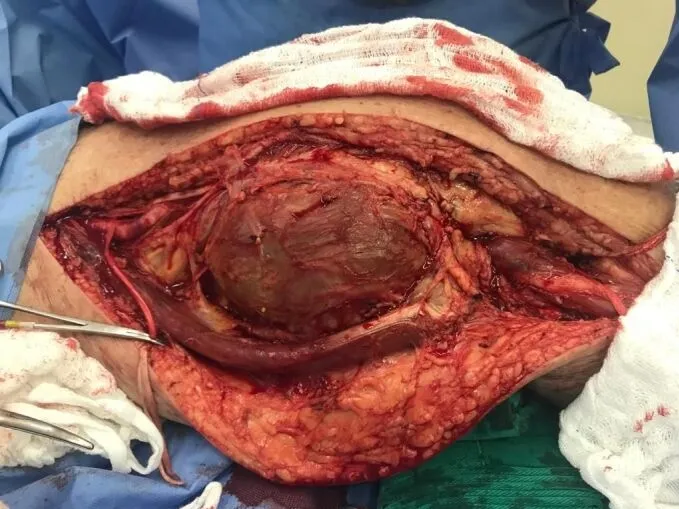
Left popliteal artery aneurysm sac dissected with control of proximal and distal blood flow.
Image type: medical_photograph (other_medical_photograph)